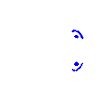
Particle: electron